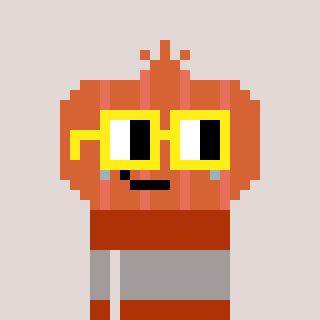
a pixel art character with square yellow glasses, a onion-shaped head and a hotbrown-colored body on a warm background